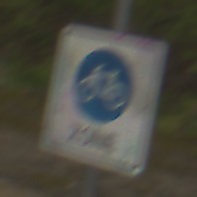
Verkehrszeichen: BeginnFahrradzone
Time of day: MorningAfternoon
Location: Outdoor (Nature)
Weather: Overcast
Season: NotSpecified
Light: Natural